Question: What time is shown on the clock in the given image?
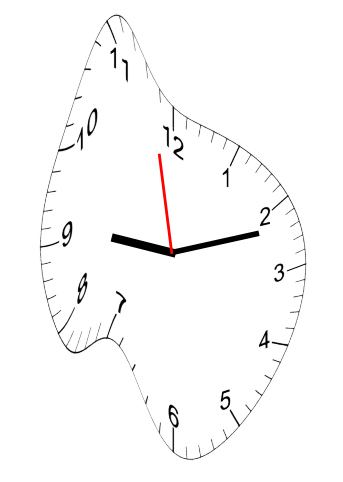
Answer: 09:11:58